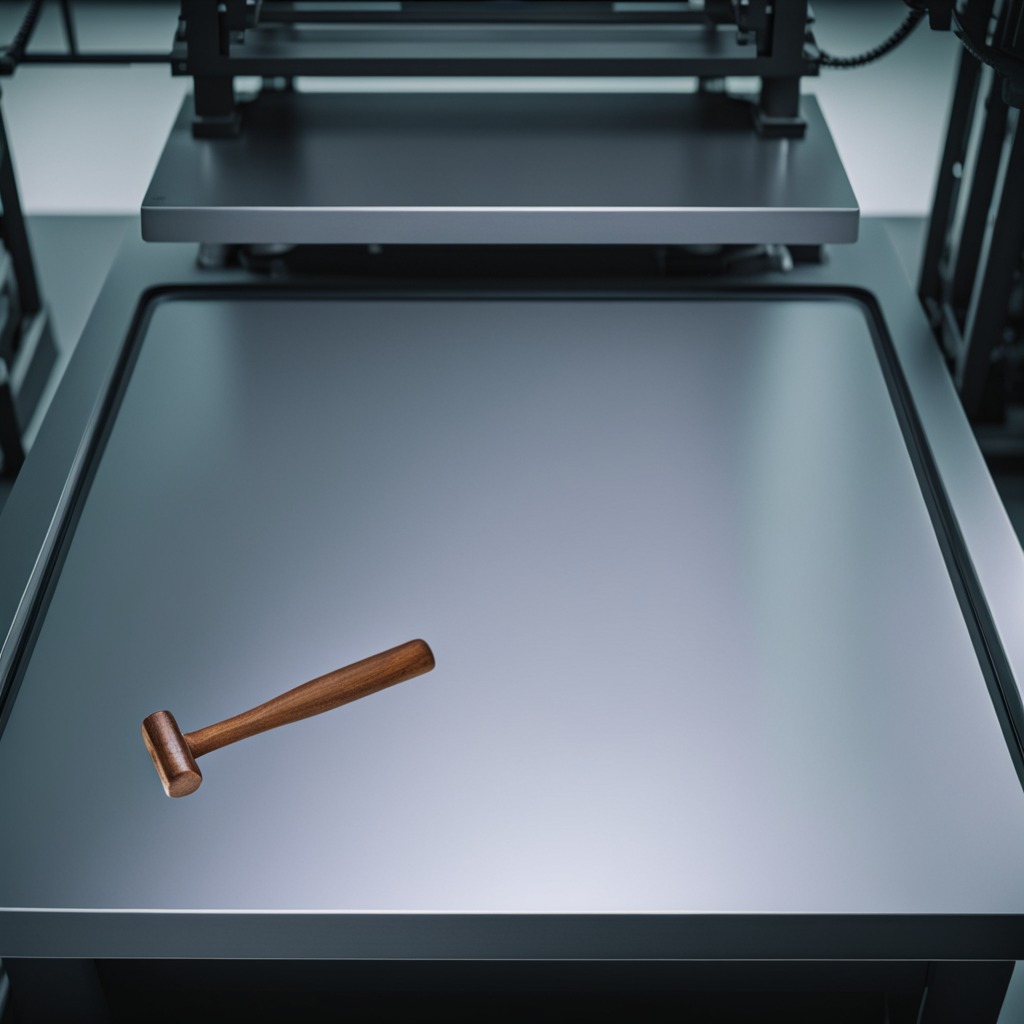
A hammer is lying on the metal table.